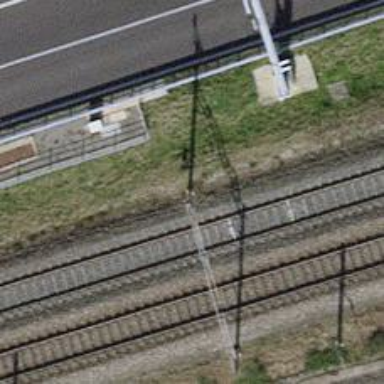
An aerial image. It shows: Power pole.